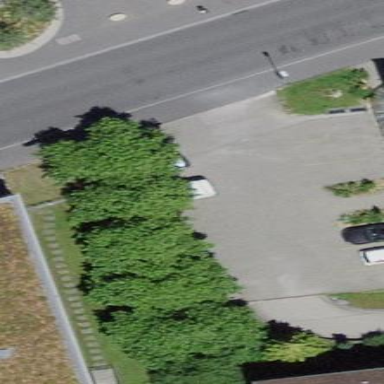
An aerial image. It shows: Parking area with surface.